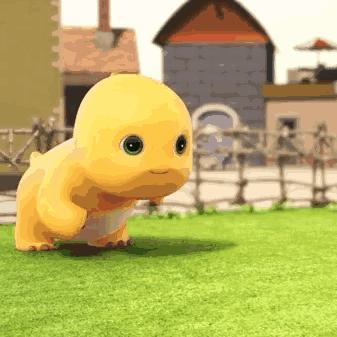
Label: nailong